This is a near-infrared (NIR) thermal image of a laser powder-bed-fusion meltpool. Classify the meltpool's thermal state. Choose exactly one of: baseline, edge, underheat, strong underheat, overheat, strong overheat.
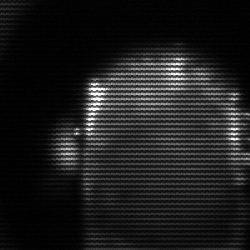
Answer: baseline